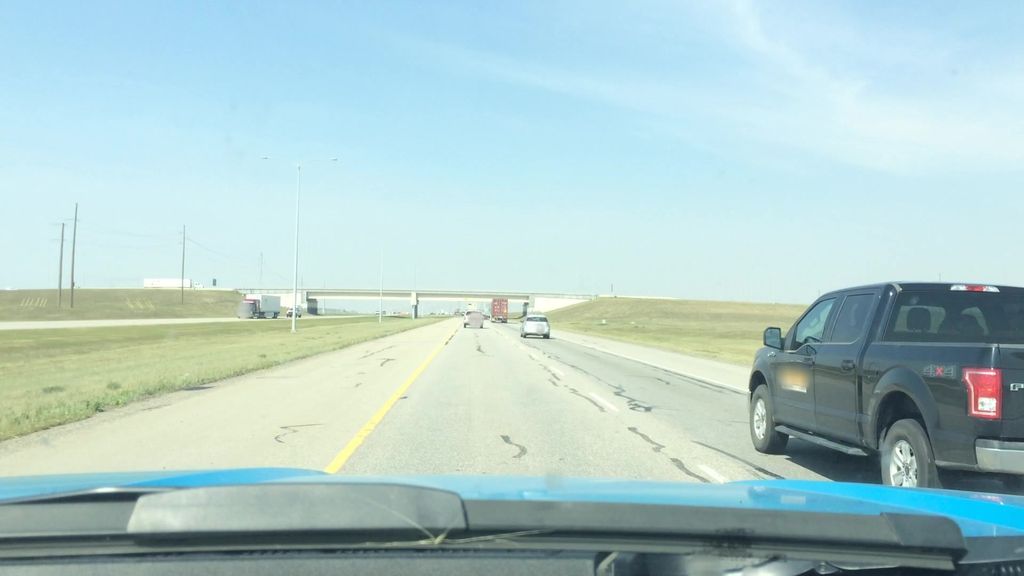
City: calgary